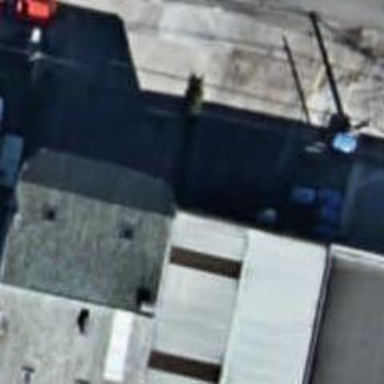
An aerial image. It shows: Car repair shop.